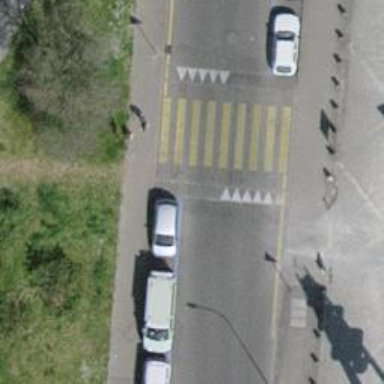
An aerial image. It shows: Marked zebra crossing on the road.